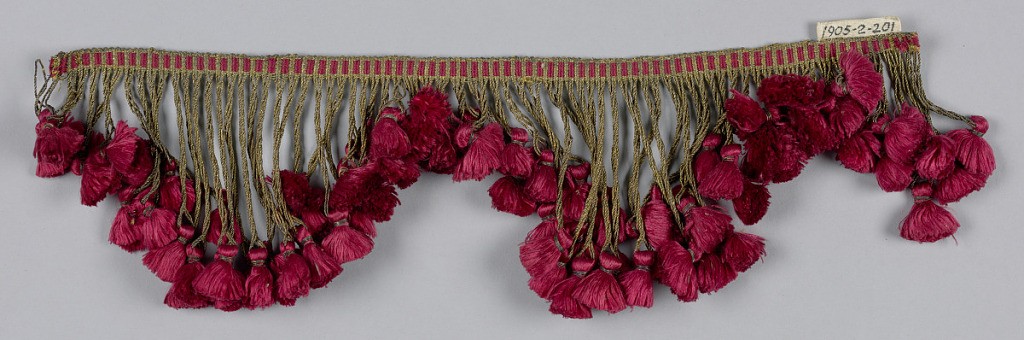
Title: Fringe
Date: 18th century
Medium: silk, metallic thread (gold strips on silk core) Technique: plain weave
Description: Fringe of red and gold threads with a heading and gold skirt threads of varying lengths arranged to form points; each thread supporting a small red tuft.